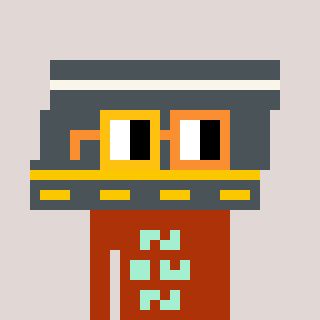
a pixel art character with square yellow and orange glasses, a road-shaped head and a hotbrown-colored body on a warm background